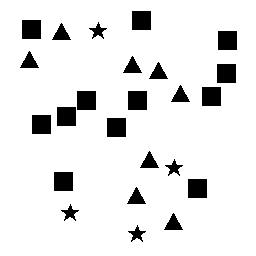
Squares: 12
Triangles: 8
Stars: 4
Total shapes: 24